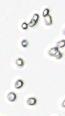
Label: Phaeocystis